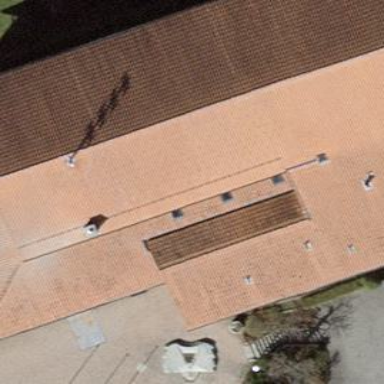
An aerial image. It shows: School building.